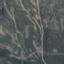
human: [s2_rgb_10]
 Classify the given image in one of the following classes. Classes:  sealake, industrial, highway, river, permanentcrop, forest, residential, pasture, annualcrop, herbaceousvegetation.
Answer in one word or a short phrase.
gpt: HerbaceousVegetation